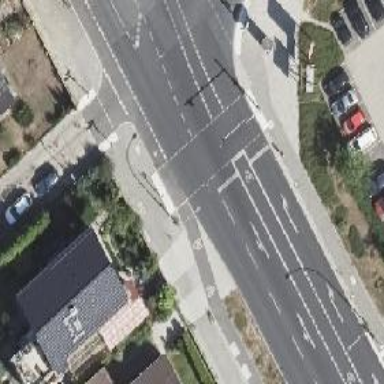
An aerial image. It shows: Primary highway with asphalt surface. There are sidewalks on both sides and exclusive cycle lanes in both directions.